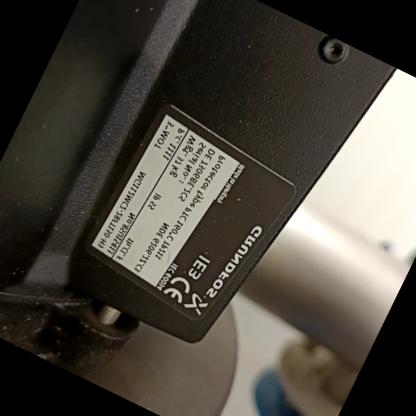
Klasa: tabliczka-znamionowa